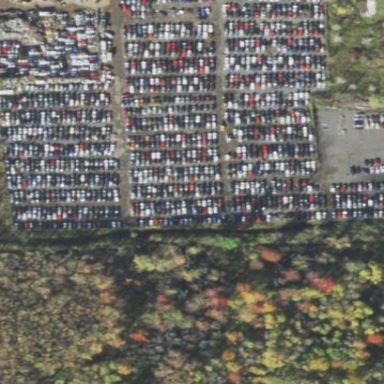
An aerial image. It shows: Scrap yard located in industrial area.